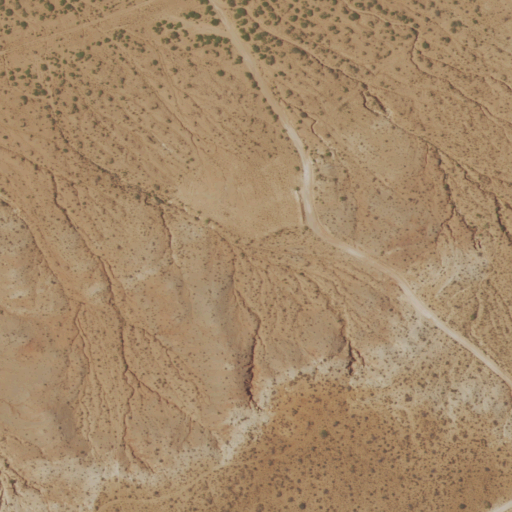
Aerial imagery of cliff(s) in New Mexico named Cedar Breaks containing shrub, open development, and low intensity development